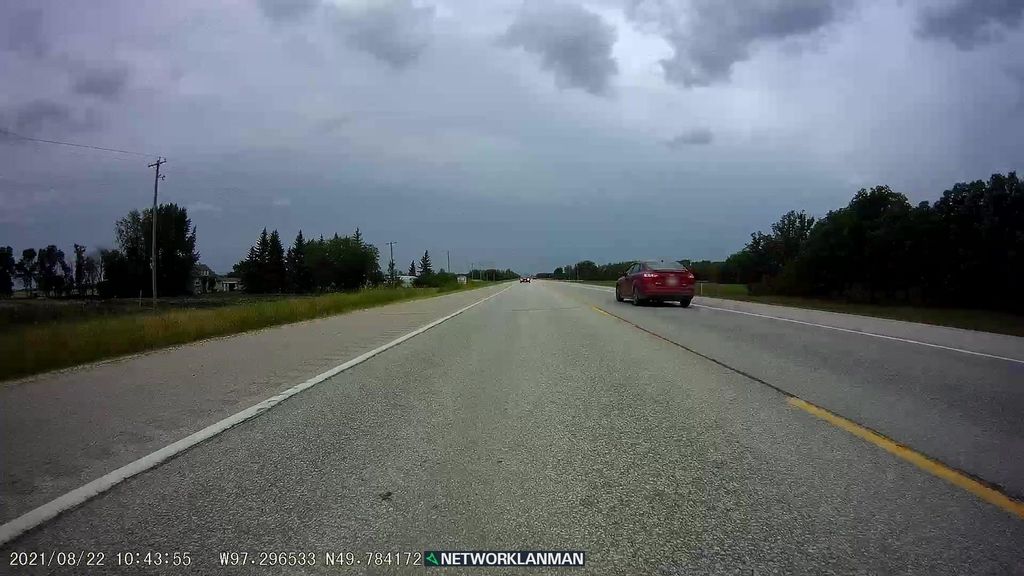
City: winnipeg